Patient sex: M
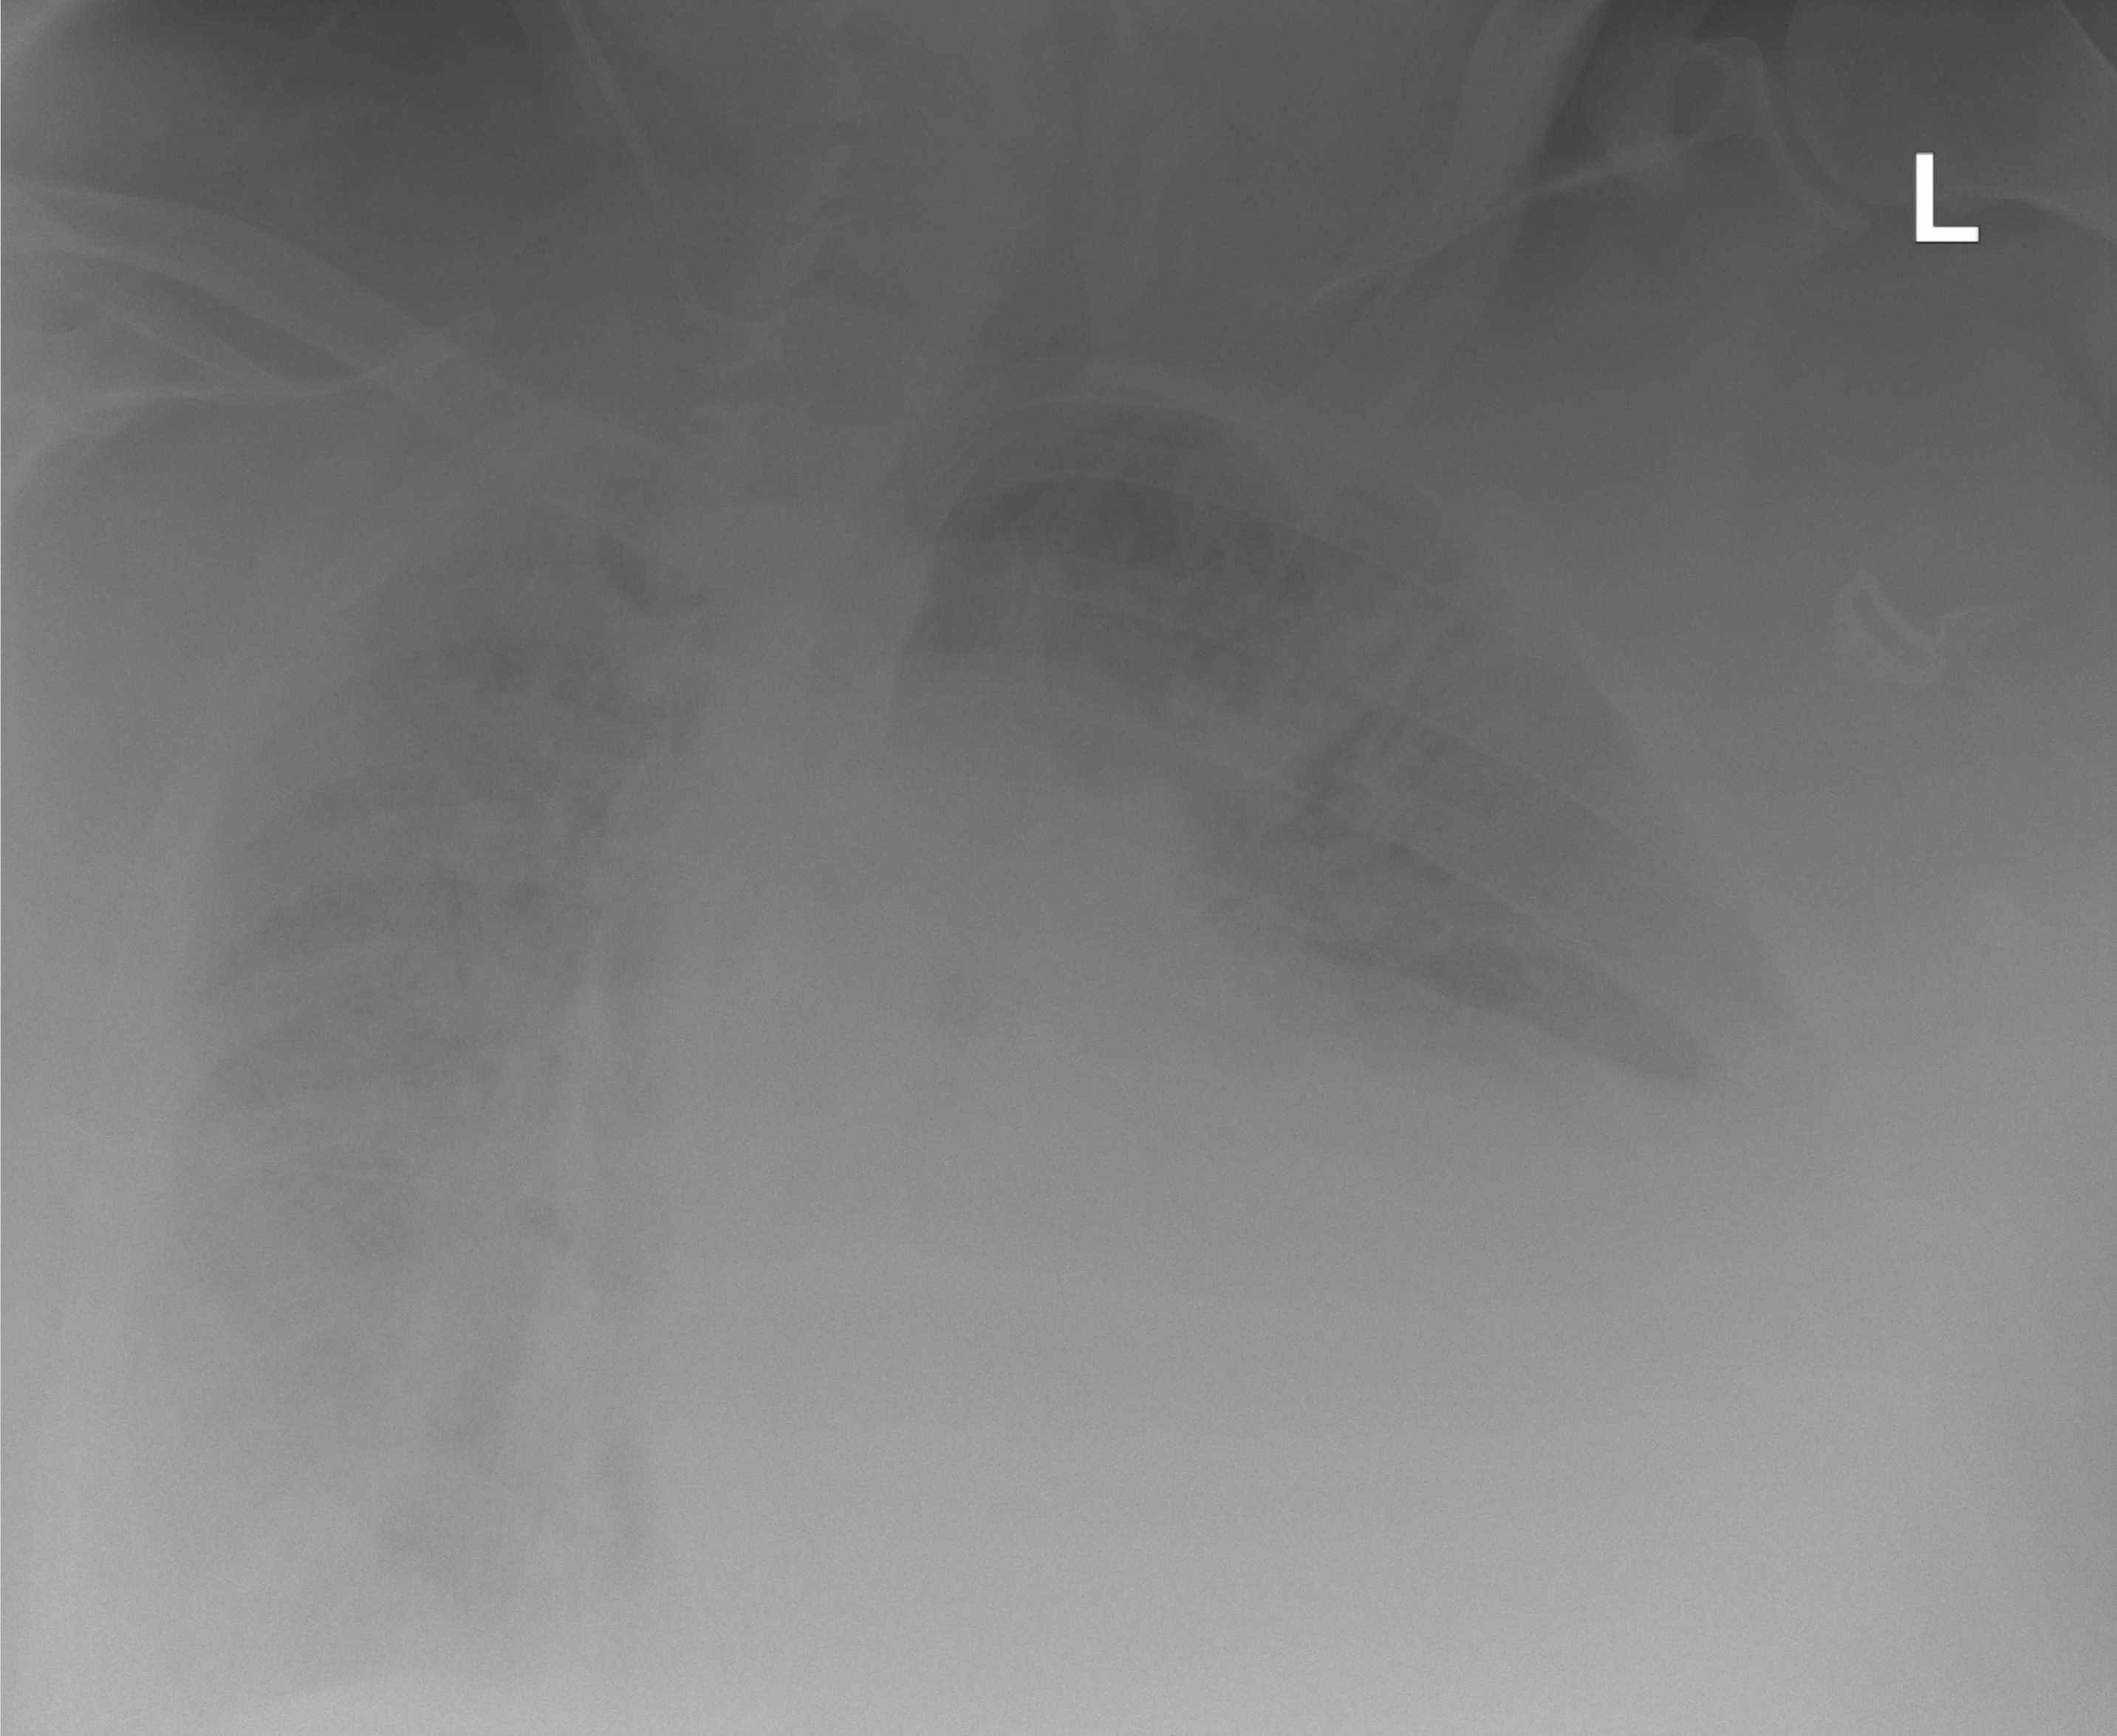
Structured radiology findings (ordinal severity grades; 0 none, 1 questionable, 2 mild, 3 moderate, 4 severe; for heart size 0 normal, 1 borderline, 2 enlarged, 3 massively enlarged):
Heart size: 2
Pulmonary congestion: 0
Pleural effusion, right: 2
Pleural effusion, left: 2
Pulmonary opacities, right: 3
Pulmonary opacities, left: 1
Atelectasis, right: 3
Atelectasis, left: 2